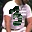
Label: 3